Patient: sex M, age 23
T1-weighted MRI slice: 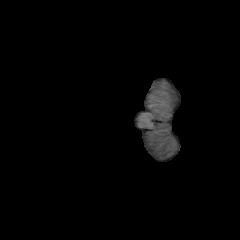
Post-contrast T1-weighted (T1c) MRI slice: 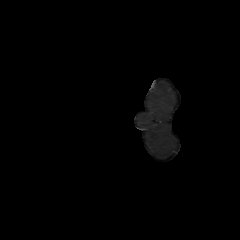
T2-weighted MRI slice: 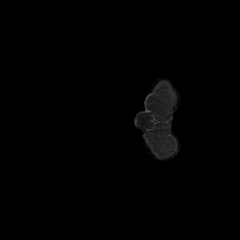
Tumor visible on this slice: no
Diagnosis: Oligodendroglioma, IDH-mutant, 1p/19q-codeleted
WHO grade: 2